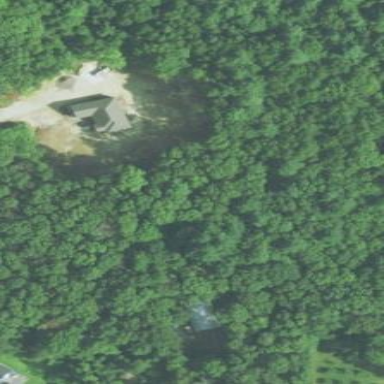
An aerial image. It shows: Mixed leaf woodland.